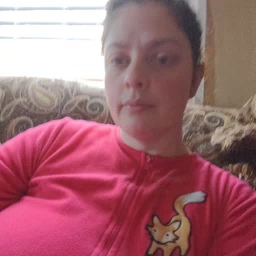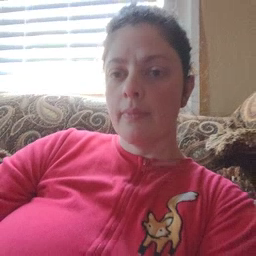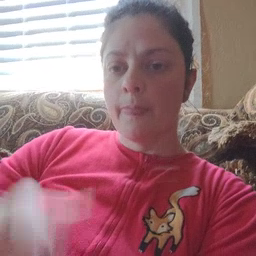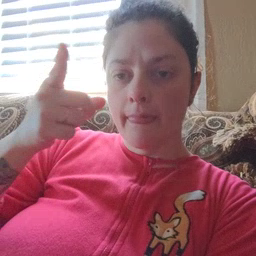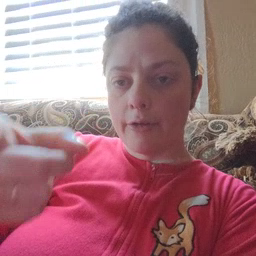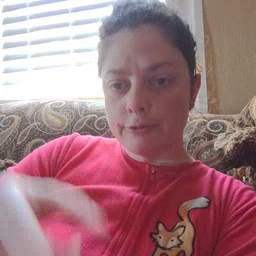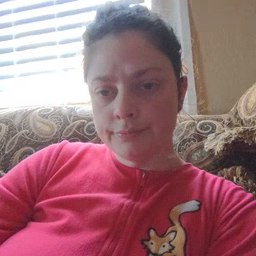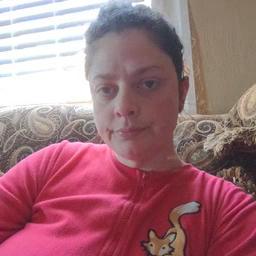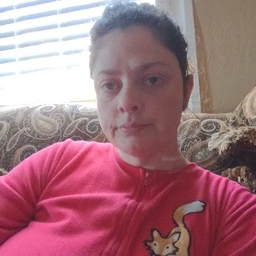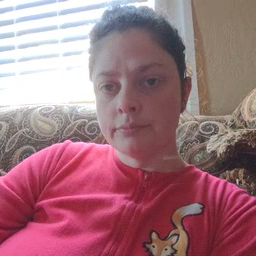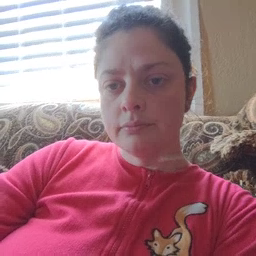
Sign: there